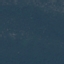
Land use / land cover: Forest